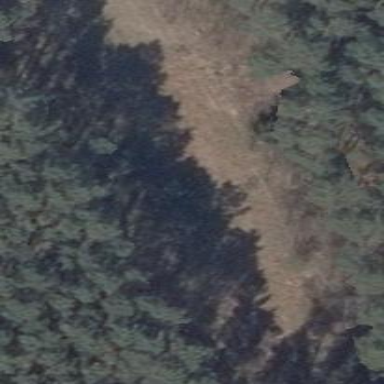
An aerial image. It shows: Patch of scrub vegetation.